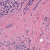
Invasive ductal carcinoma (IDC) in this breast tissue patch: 1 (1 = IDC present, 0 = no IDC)